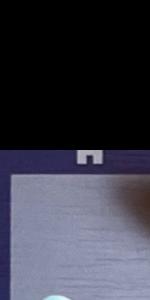
Label: Empty